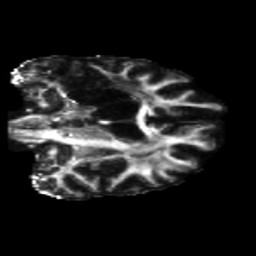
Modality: FA
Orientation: coronal
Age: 68
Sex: female
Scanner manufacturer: siemens
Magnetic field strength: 3 T
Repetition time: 5.25 s
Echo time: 0.08 s